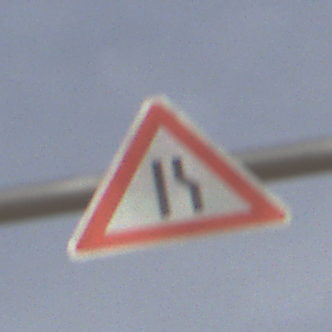
Verkehrszeichen: EinseitigVerengteFahrbahnRechts
Umgebung: Outdoor, Suburban
Tageszeit: MorningAfternoon
Wetter: PartlyCloudy
Licht: Natural
Jahreszeit: NotSpecified
Kontrast: HighContrast